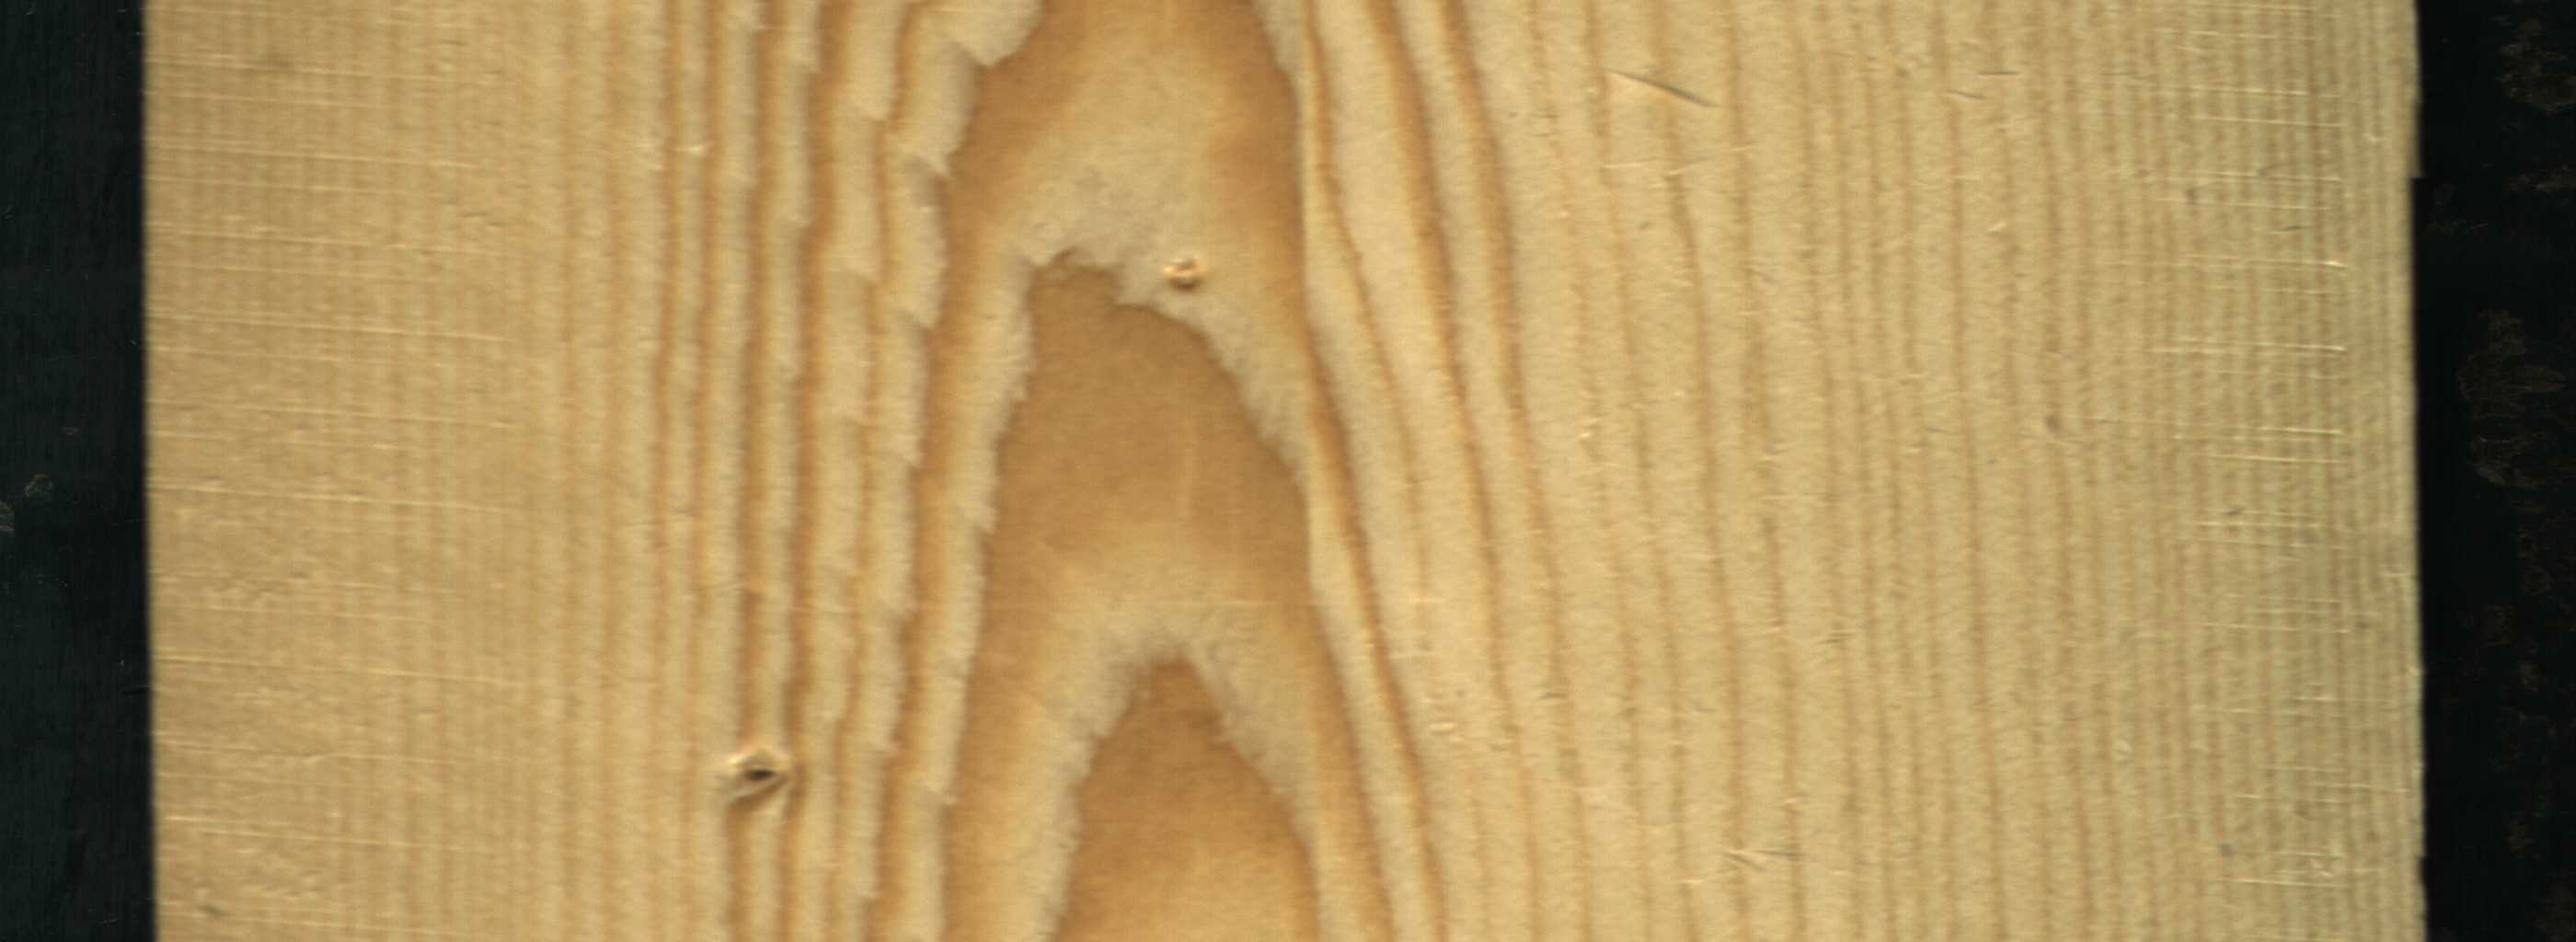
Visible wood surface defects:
Live_Knot